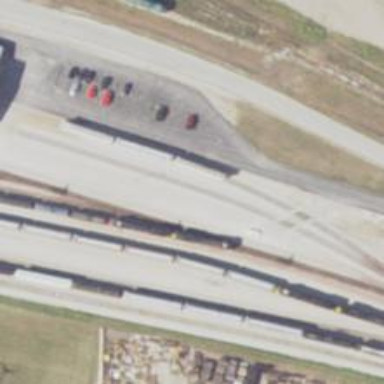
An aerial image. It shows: Rail spur service.